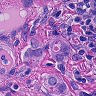
Metastatic tissue present: yes